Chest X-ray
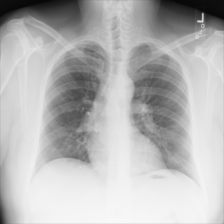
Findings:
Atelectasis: negative
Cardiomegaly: negative
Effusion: negative
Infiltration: negative
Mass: negative
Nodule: negative
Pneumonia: negative
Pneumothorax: negative
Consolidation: negative
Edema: negative
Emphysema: negative
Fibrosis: negative
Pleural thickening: negative
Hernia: negative